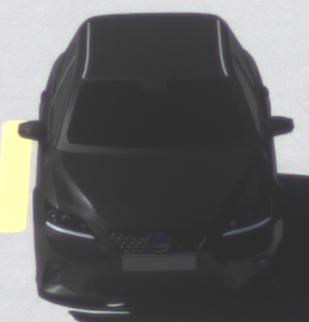
Make: Lexus
Model: CT 200h
Detailed model: CT (A10)
Model produced from: 2014/03
Model produced until: 2017/10
Doors: 5
Color: black
Road condition: dry road
Daytime: morning or afternoon
Contrast: high contrast